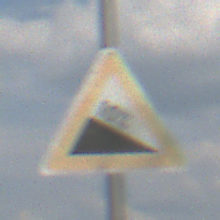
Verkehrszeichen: Gefaelle10
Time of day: MorningAfternoon
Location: Outdoor (Nature)
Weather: PartlyCloudy
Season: NotSpecified
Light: Natural